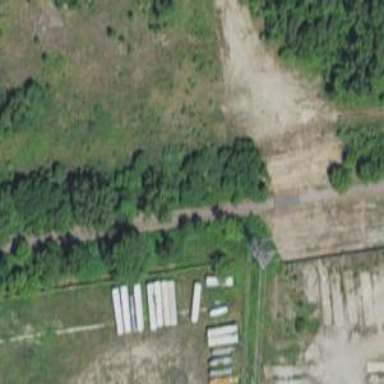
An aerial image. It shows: Asphalt cycleway running alongside abandoned railway.